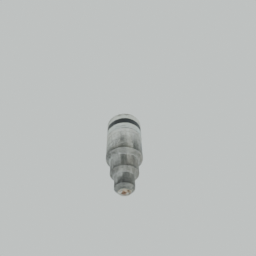
Label: architecture